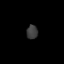
Tissue: skin
Cell type: Others
Senescence score: 0.8481
Nuclear area (px): 153
Mean DAPI intensity: 60.059